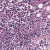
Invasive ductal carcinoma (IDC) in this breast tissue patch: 1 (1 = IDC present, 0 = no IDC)